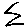
Label: zigzag